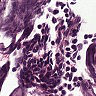
Metastatic tissue present: no